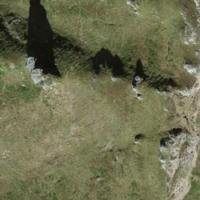
EUNIS habitat code: 26
Species observed at this site:
Rhododendron ferrugineum
Allium victorialis